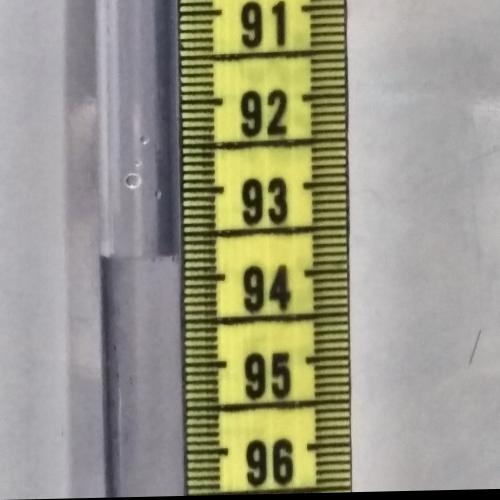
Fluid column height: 93.7 cm